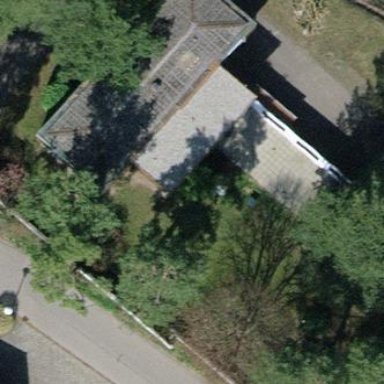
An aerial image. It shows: Detached building with flat roof.